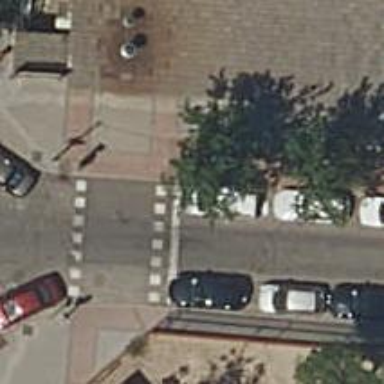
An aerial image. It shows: Road crossing with traffic signals.